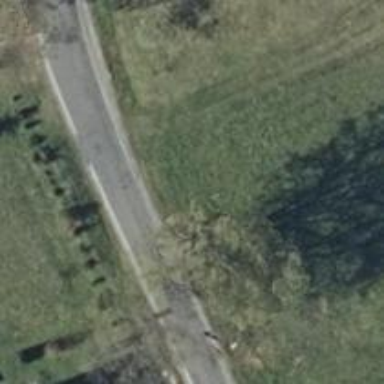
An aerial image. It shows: Secondary road.